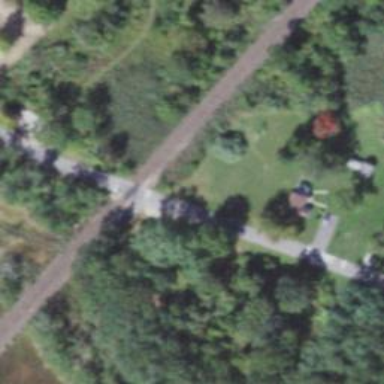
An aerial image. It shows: Railway crossing.